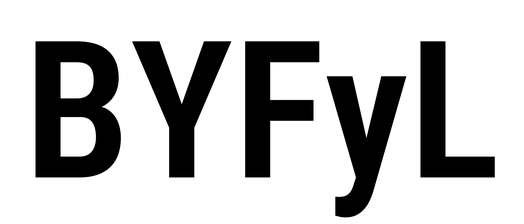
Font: Roboto_Condensed_SemiBold